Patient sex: F
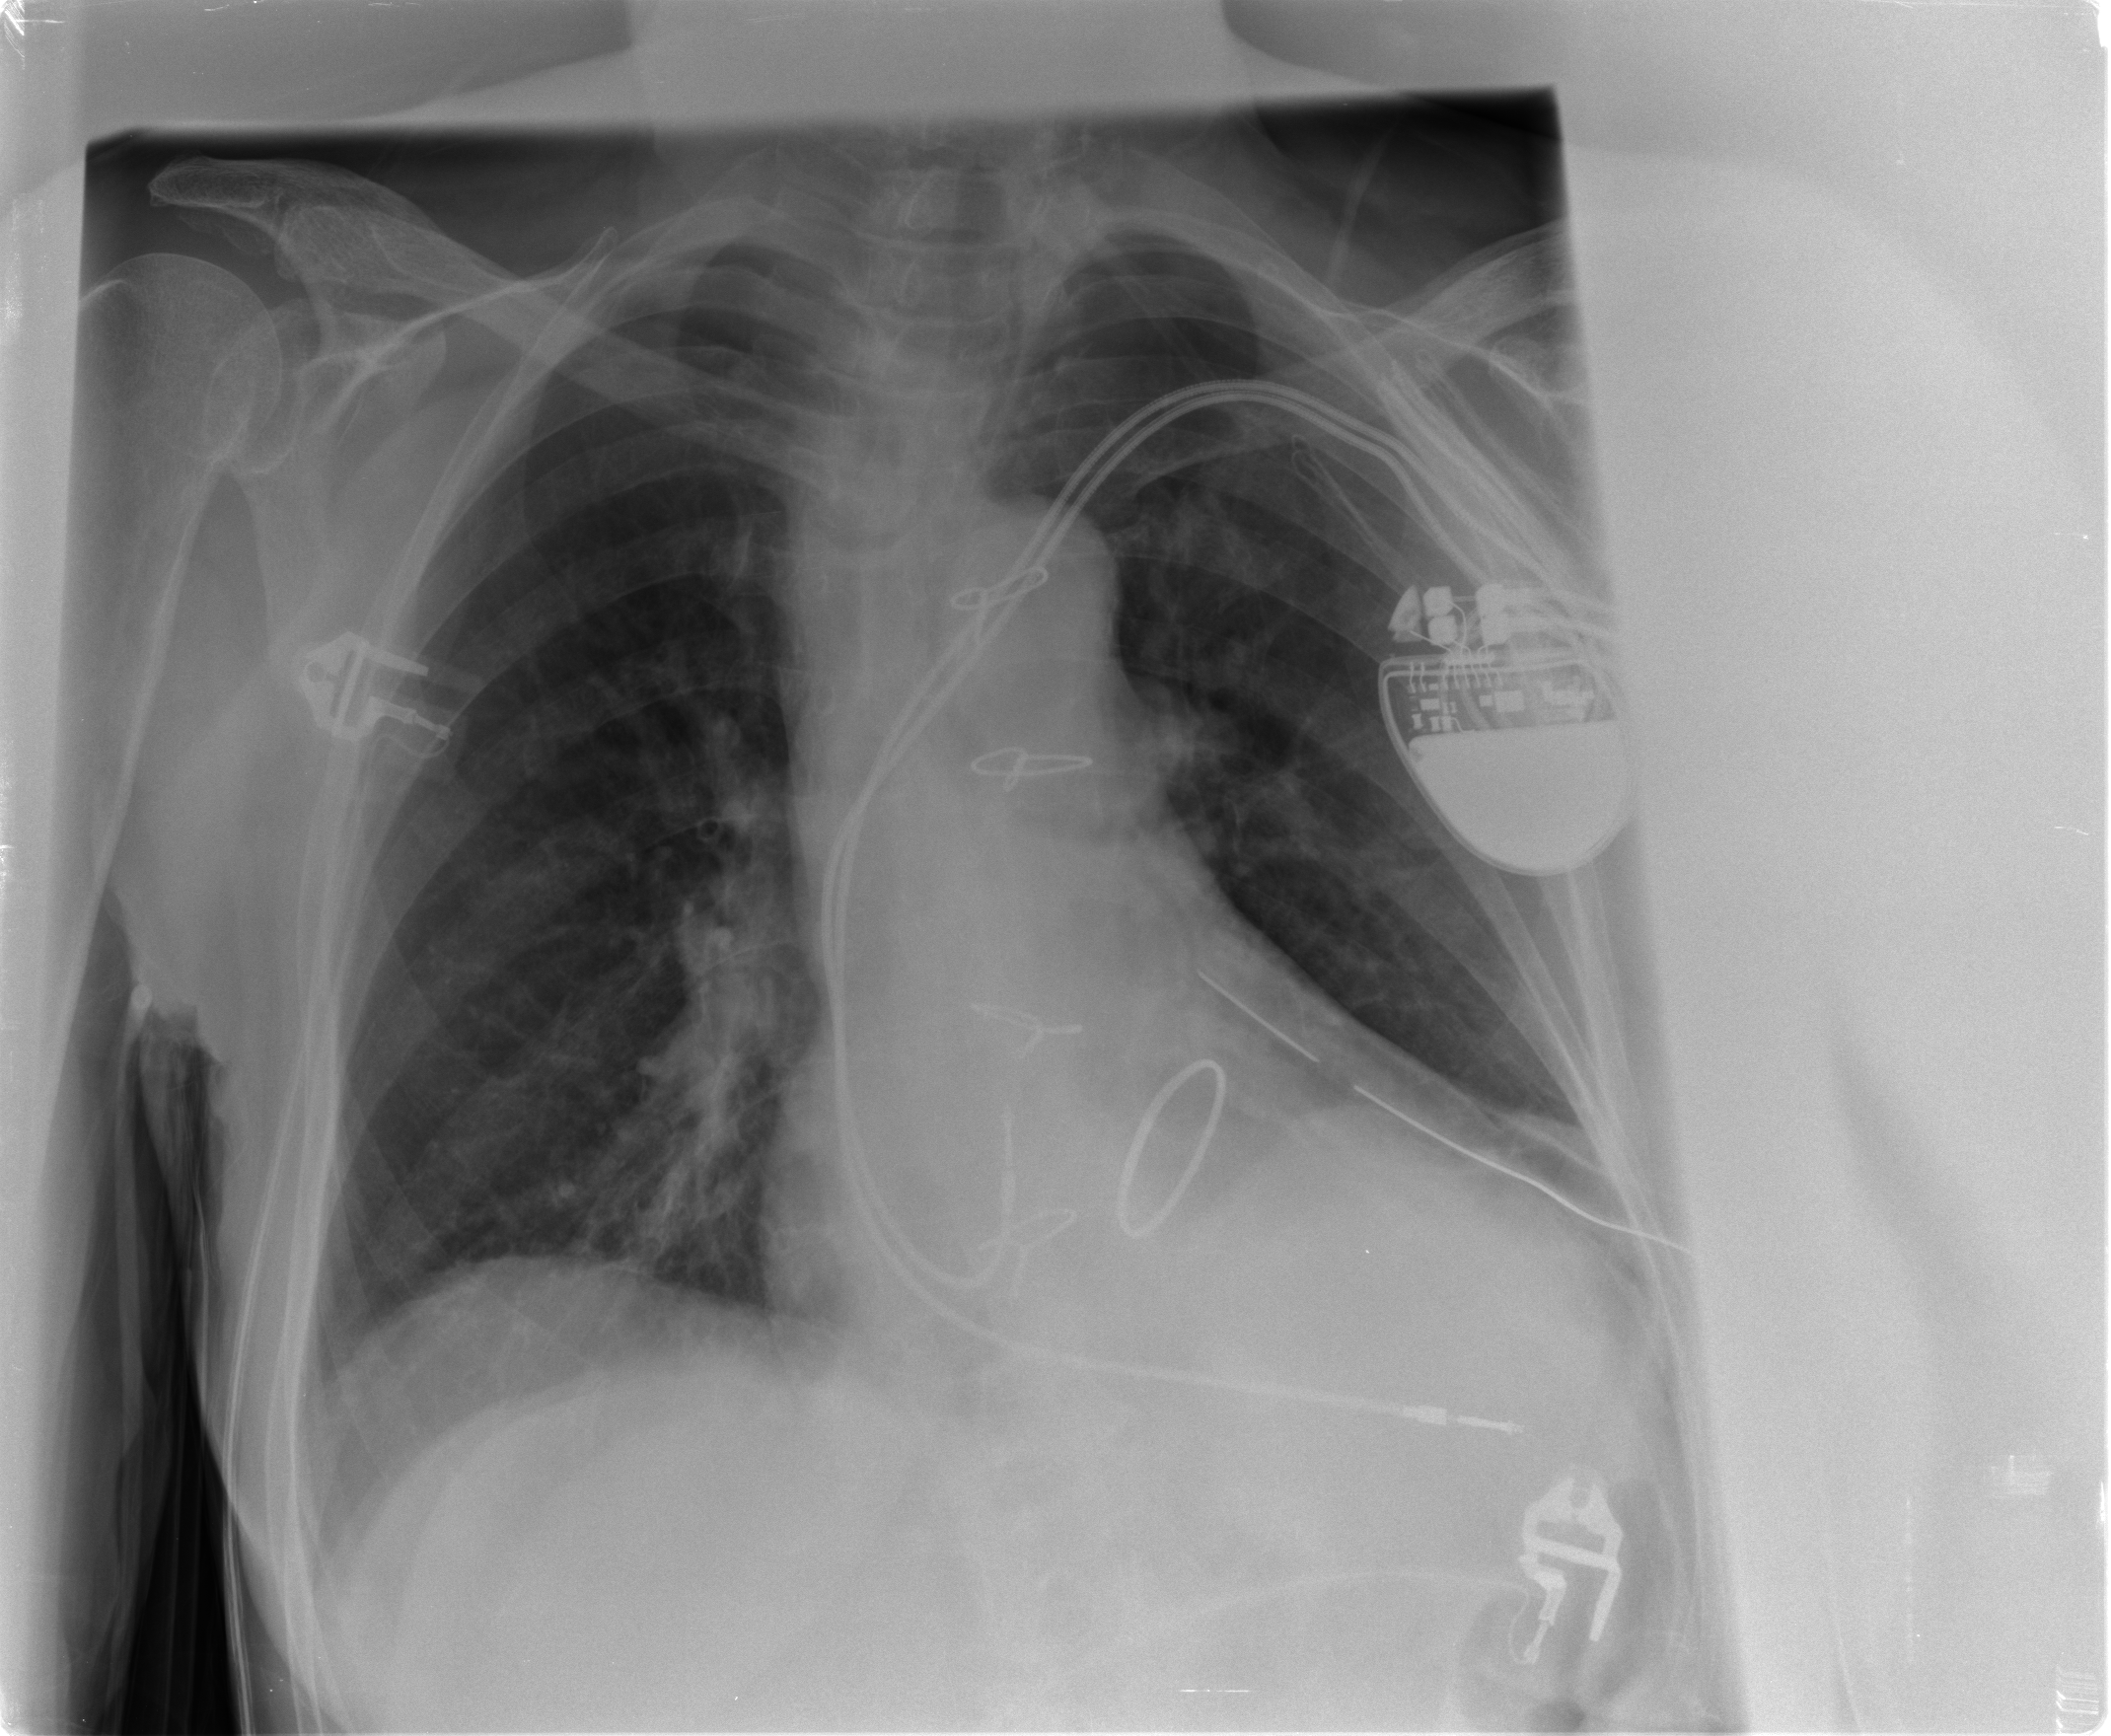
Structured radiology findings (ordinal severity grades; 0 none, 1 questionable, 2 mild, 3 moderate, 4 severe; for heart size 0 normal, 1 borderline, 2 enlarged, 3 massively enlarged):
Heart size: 0
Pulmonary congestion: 0
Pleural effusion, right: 0
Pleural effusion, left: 1
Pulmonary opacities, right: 0
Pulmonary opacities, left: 0
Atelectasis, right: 1
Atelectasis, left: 1